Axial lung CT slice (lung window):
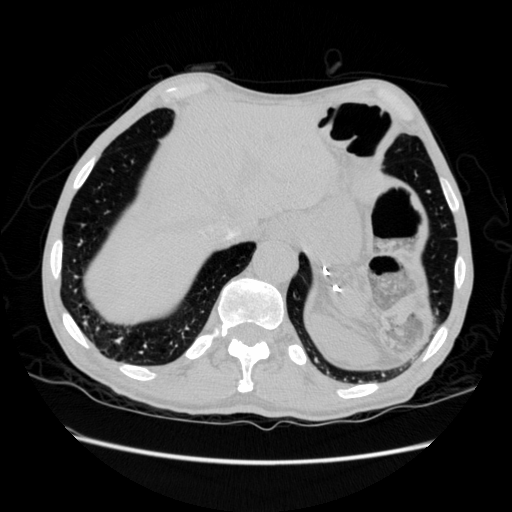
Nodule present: no